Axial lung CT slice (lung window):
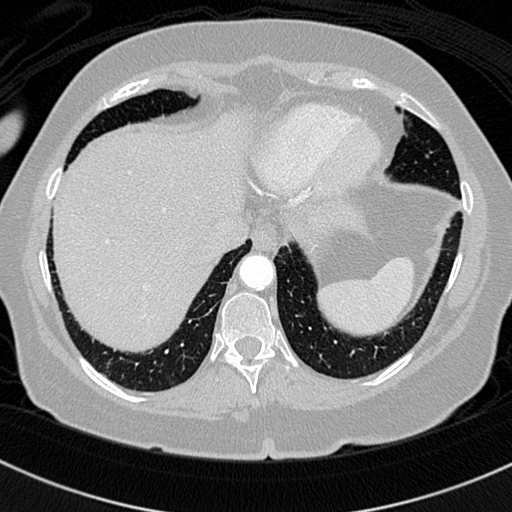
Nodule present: no